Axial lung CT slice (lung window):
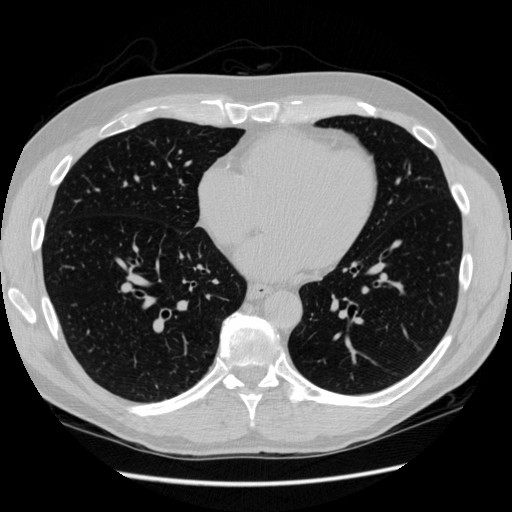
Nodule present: no